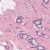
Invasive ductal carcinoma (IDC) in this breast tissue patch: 1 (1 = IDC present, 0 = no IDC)